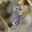
Label: 8